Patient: sex M, age 29
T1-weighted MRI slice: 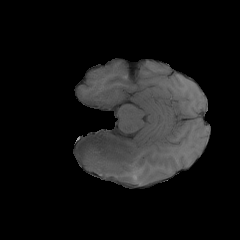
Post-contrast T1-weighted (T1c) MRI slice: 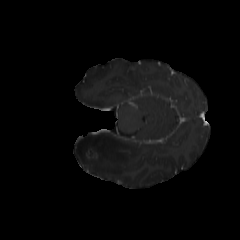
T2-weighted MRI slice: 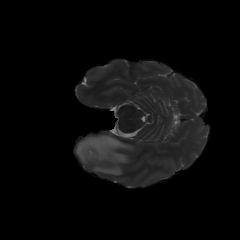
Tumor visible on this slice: yes
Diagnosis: Astrocytoma, IDH-mutant
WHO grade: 4